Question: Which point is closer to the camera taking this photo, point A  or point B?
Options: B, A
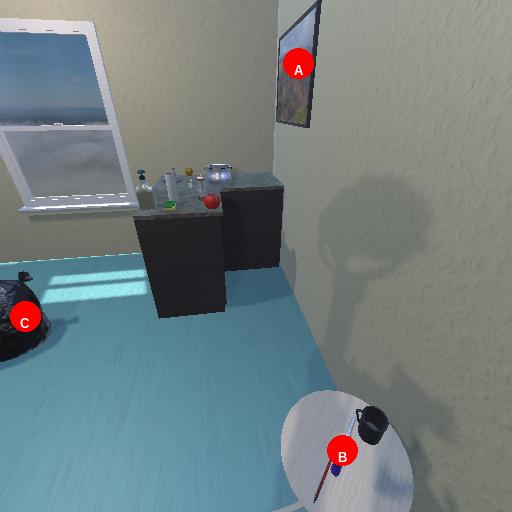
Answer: B